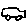
Label: car